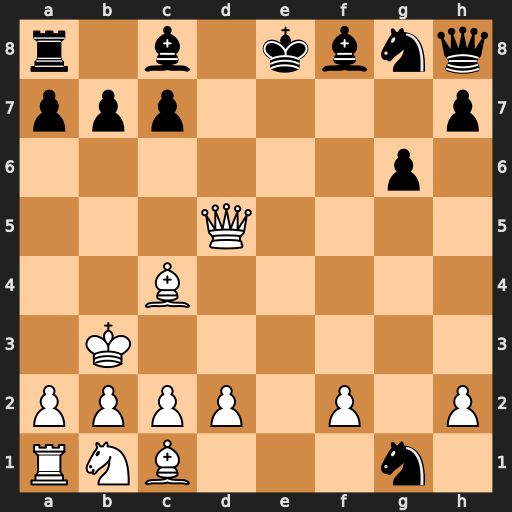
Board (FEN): r1b1kbnq/ppp4p/6p1/3Q4/2B5/1K6/PPPP1P1P/RNB3n1
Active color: w
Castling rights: q
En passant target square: -
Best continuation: Qf7+ Kd8 Qxf8+